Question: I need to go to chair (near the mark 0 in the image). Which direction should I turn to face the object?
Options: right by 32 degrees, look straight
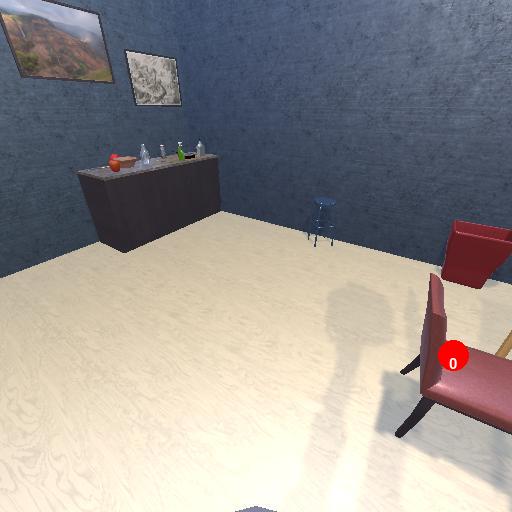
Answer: right by 32 degrees